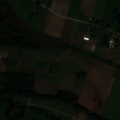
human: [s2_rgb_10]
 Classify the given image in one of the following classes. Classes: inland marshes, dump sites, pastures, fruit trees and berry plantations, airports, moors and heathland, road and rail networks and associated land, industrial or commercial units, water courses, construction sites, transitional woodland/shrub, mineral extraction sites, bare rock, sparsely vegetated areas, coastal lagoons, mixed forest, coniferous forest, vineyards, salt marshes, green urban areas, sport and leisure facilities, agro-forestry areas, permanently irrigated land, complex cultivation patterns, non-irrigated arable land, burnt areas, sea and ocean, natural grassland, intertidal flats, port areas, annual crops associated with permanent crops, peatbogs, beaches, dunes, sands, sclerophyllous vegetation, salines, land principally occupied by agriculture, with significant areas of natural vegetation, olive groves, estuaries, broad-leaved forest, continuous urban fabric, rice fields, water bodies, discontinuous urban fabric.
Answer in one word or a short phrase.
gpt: non-irrigated arable land, pastures, complex cultivation patterns, land principally occupied by agriculture, with significant areas of natural vegetation, broad-leaved forest